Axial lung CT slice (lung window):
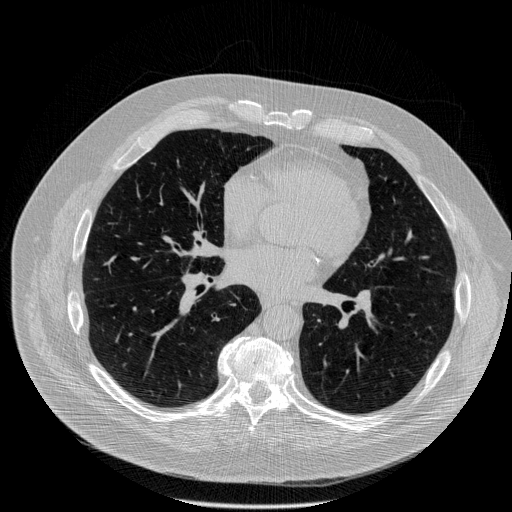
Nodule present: no